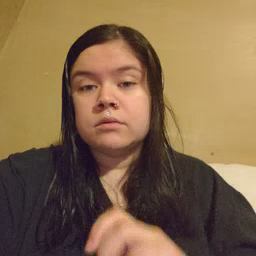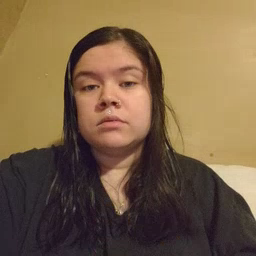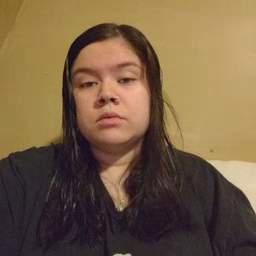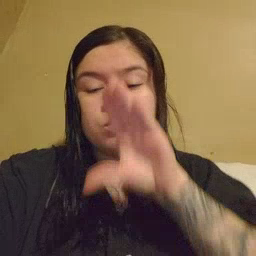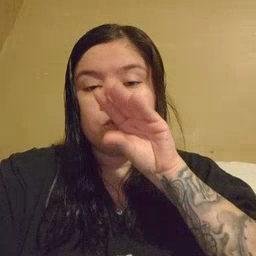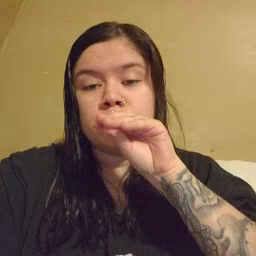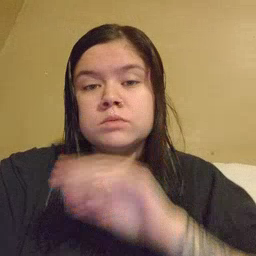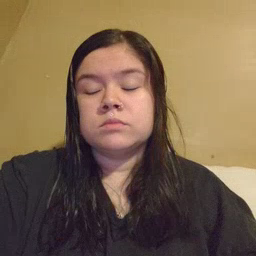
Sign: goose